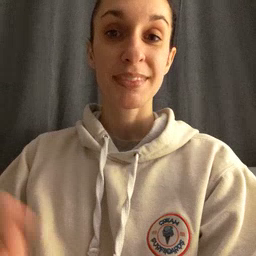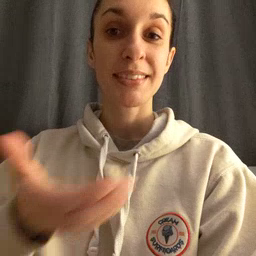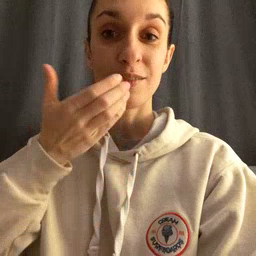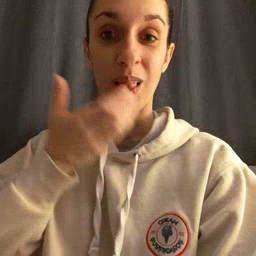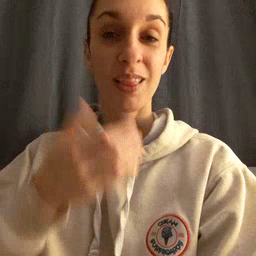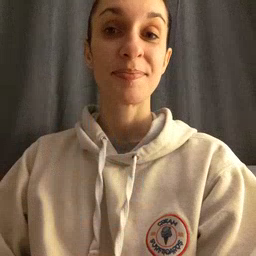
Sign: cereal